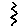
Label: zigzag